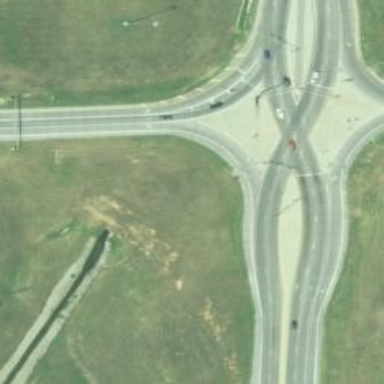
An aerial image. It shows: Motorway link with Diverging Diamond Interchange (DDI) junction.